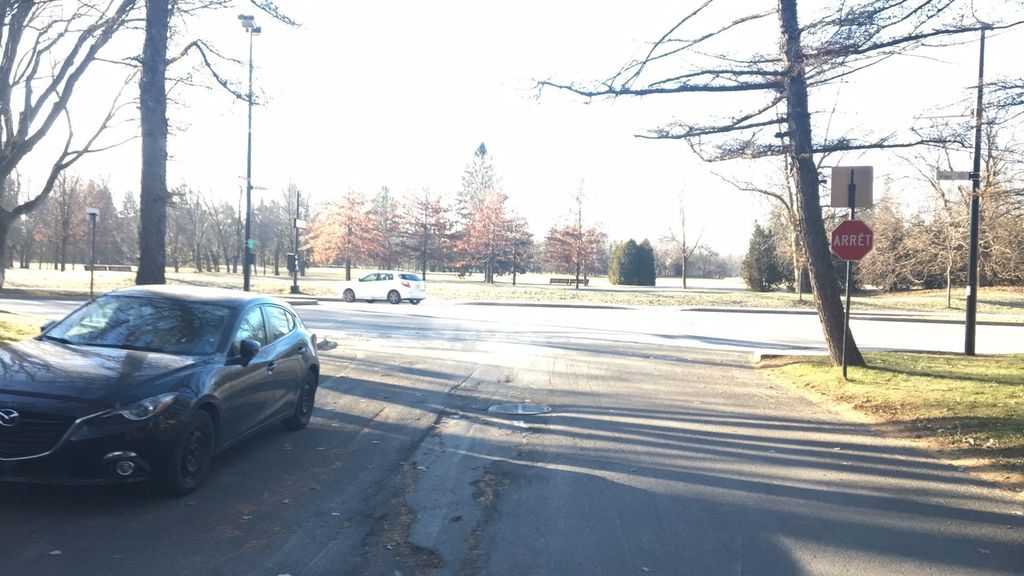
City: montreal